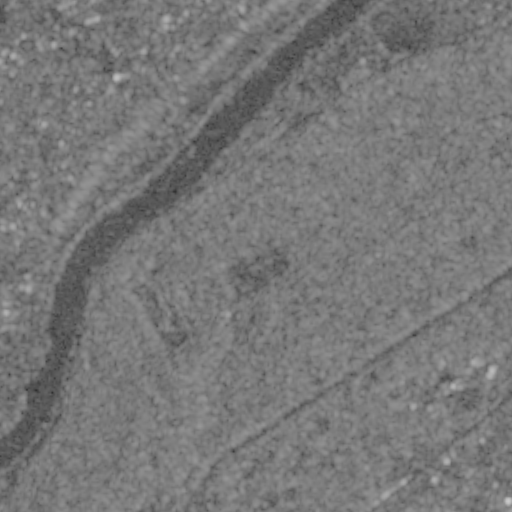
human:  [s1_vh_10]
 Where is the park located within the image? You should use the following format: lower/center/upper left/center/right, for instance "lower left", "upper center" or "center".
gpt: The park is located in the upper of the image.
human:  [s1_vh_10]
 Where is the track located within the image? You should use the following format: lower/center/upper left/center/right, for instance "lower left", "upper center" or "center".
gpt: The track is located in the upper left of the image.
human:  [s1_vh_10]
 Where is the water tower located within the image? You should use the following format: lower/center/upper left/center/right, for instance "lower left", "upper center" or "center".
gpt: The water tower is located in the upper left of the image.
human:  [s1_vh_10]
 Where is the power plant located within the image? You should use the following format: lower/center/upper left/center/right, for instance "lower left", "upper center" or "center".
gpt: There is no power plant in the image.

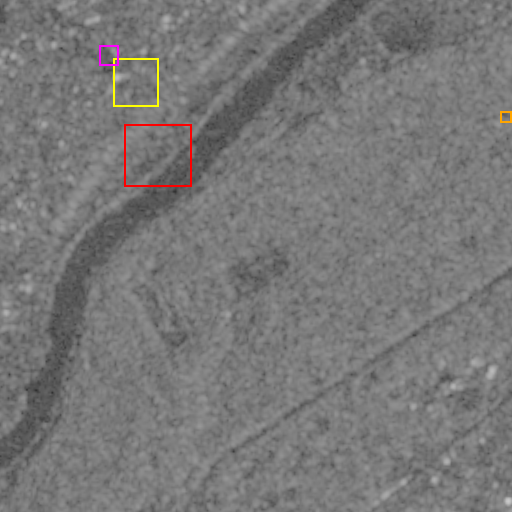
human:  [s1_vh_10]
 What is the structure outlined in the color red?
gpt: The structure outlined in red is a crop field.
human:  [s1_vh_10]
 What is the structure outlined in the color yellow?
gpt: The structure outlined in yellow is a park.
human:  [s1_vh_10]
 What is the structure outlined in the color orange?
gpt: The structure outlined in orange is a parking lot.
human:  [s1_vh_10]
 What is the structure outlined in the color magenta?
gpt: The structure outlined in magenta is a track.
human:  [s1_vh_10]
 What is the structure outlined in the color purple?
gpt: There is no purple outline.